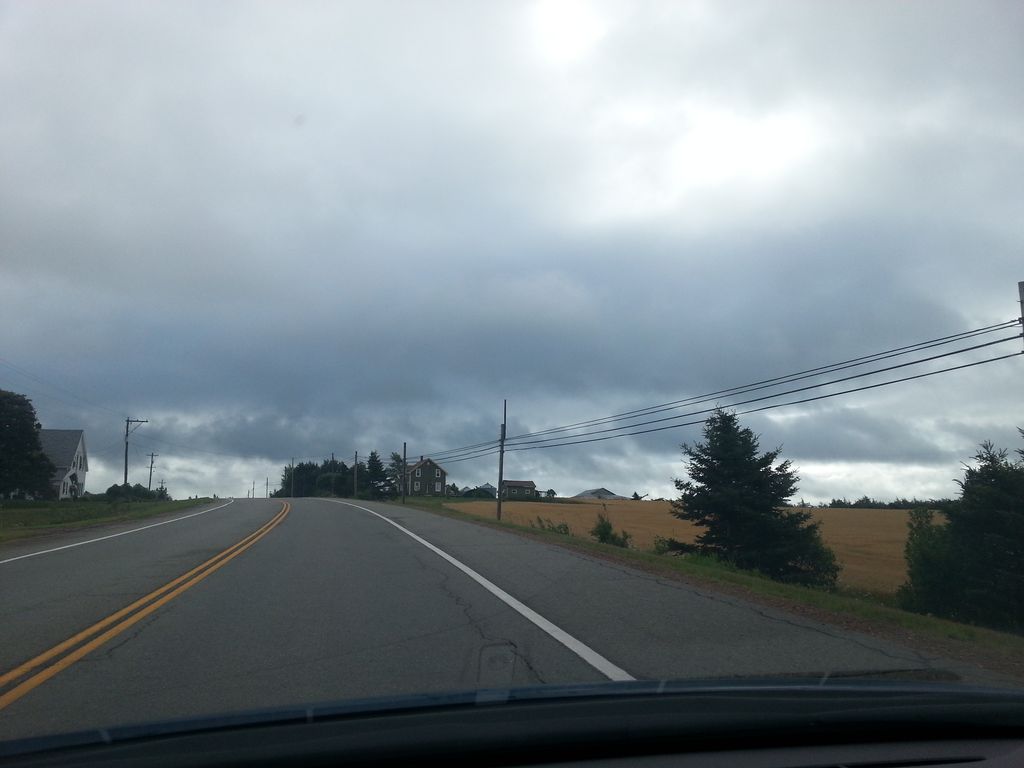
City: charlottetown